Question:
As you can see I believe everything is right where it should be however when I try to open the file with lua_openscript helloworld.lua it does absolutly nothing.
Am I doing something wrong here?
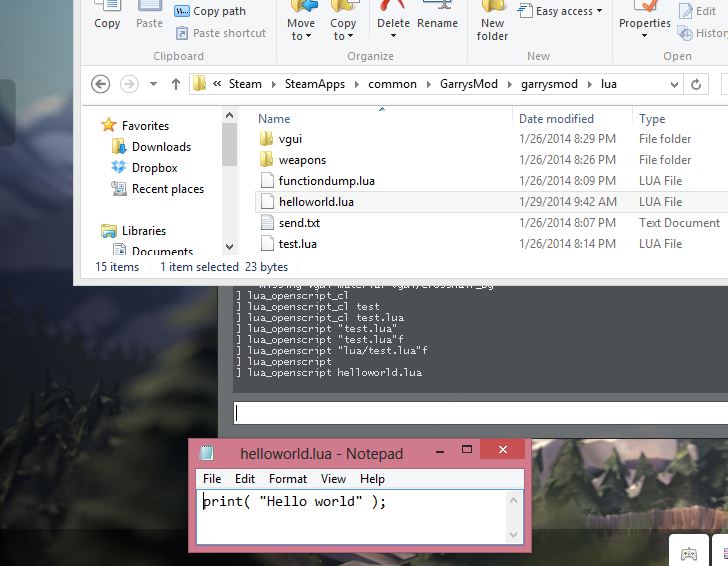
Answer: I don't think print works in GMod, try this:
'''
Msg("Hello World!
");
'''